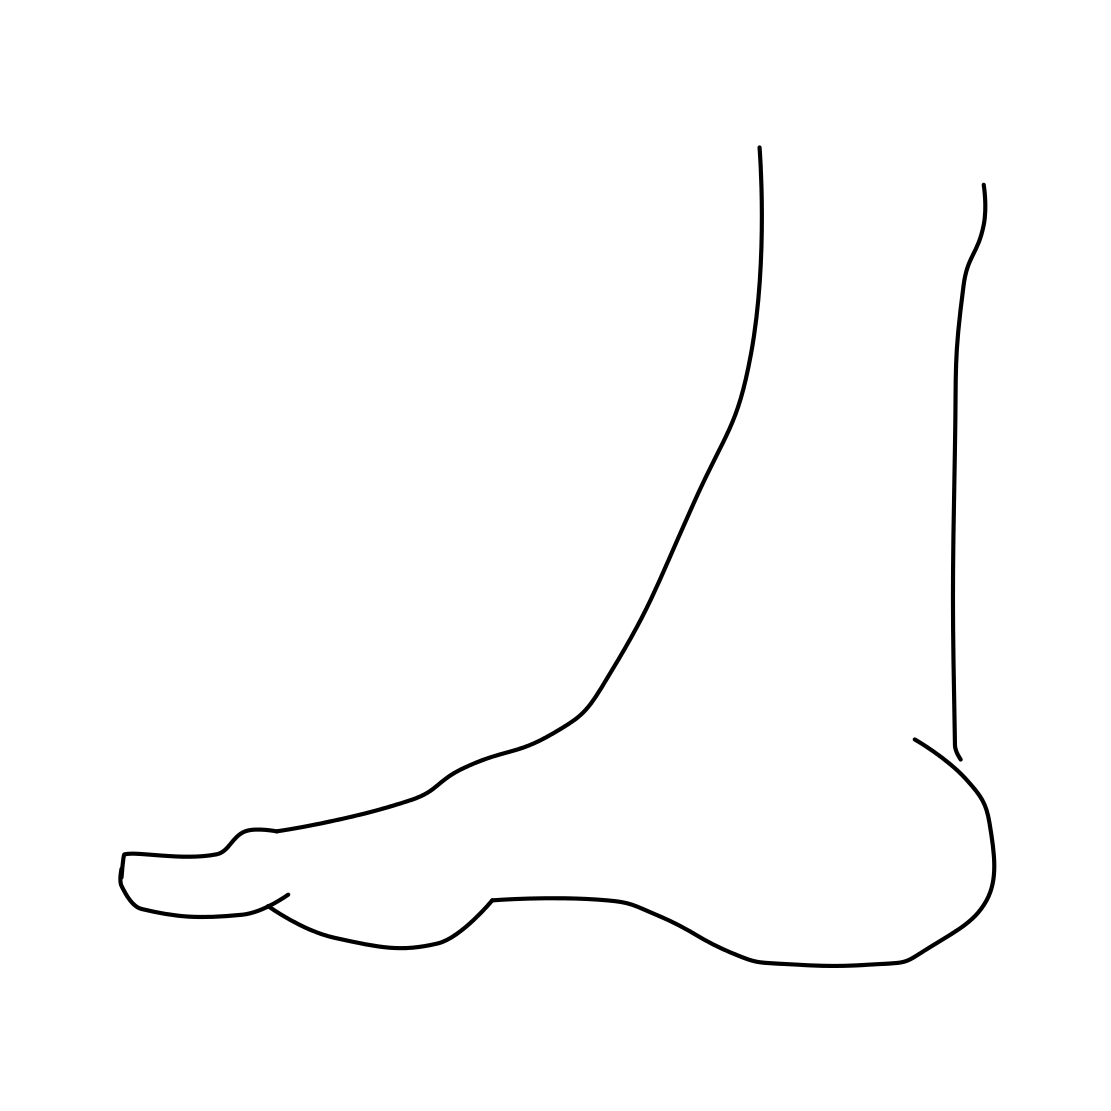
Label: foot